Question: I'm trying setup a Rails app that will be something like a game. The app has Users, each of which have Pawns that they can create. A User can search other users and the Pawns that they created, and challenge another one if they like, using one of their own Pawns. The challenged user can then accept/decline the challenge.
Right now I can add/delete Pawns for a User fine, and my models look like this:
'''
class User < ActiveRecord::Base
has_many :pawns, dependent: :destroy
'''
and
'''
class Pawn < ActiveRecord::Base
belongs_to :user
'''
Now, if User1 wants to challenge a Pawn created by User2, he looks at User2's list of Pawns and clicks a "Challenge" button for the Pawn he wants. User1 then has to select one of his Pawns to use for the challenge and clicks save. Now User2 needs to either accept/decline the challenge.
I'm having a hard time wrapping my head around how the challenges should be setup. My thought is that each Pawn will have a self-referential many-to-many relationship, almost like a friendship relationship would be setup. However, I don't know if I should consider the challenge something related to the User or the Pawn.
Whats the best way to model something like this?
Here's a diagram of what I'm trying to accomplish. I definitley think I need some sort of association setup. Result would hold statistics of that Pawn for that Challenge (something like time_spent, clicks_made, etc.). Challenge would also have a column for winner or something similar.

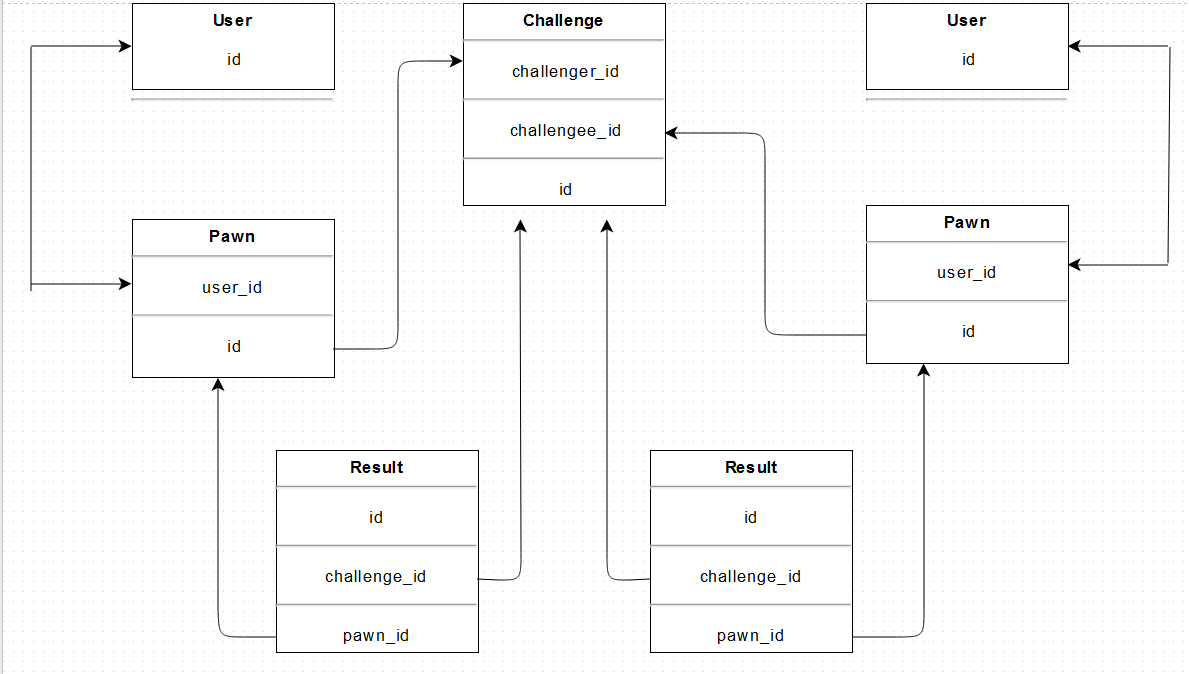
Answer: Your challenge may have association defined for each type of pawn.
'''
class Challenge < ActiveRecord::Base
# attributes :challengee_id, :challenger_id
belongs_to :challengee, class_name: "Pawn"
belongs_to :challenger, class_name: "Pawn"
has_many :results
end
'''
Pawns will have associations for each type of challenge.
'''
class Pawn < ActiveRecord::Base
# attributes :user_id
belongs_to :user
has_many :results
has_many :initiated_challenges, class_name: "Challenge", foreign_key: :challenger_id
has_many :received_challenges, class_name: "Challenge", foreign_key: :challengee_id
end
'''
It's probably ok to denormalize challenge_id for the result records.
'''
class Result < ActiveRecord::Base
# attributes: pawn_id, challenge_id, :result
belongs_to :pawn
belongs_to :challenge
end
'''
Your user can have associations to pawns and to challenges through pawns. A simple way to get both challenge types associated with a user would be to combine the results of the two challenge associations (initiated and received) into one method #challenge.
'''
class User < ActiveRecord::Base
has_many :pawns
has_many :initiated_challenges, through: :pawns, source: :initiated_challenges
has_many :received_challenges, through: :pawns, source: :received_challenges
def challenges
initiated_challenges + received_challenges
end
end
'''
Performance optimizations for this method could include denormalizing the user_ids on to Challenge as :challengee_user_id and :challenger_user_id... or caching a list of challenge ids on the user so you make one query instead of two.